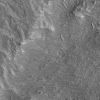
Atmospheric dust classification: not_dusty